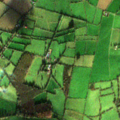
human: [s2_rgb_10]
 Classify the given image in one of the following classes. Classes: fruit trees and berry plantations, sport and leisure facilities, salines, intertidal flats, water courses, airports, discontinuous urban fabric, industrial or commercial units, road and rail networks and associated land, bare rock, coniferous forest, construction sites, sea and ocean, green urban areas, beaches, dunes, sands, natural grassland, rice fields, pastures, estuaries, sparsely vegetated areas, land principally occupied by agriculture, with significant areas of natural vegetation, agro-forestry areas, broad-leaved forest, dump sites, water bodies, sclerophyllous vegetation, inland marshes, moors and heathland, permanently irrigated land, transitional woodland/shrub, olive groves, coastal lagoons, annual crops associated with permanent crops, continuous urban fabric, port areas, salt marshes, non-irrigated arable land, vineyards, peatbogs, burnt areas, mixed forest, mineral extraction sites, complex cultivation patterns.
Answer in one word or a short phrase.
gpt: non-irrigated arable land, pastures, land principally occupied by agriculture, with significant areas of natural vegetation